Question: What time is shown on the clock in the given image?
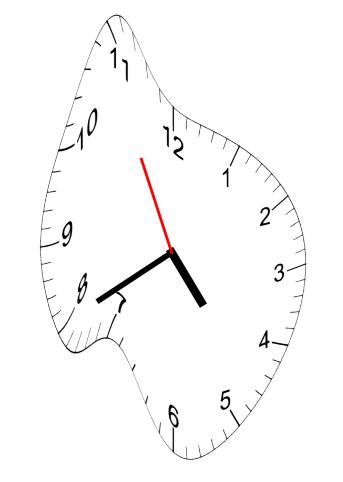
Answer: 04:39:55